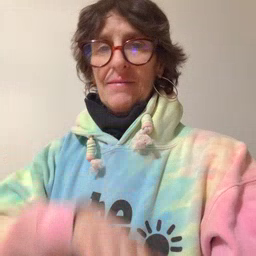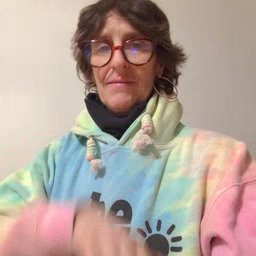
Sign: elephant